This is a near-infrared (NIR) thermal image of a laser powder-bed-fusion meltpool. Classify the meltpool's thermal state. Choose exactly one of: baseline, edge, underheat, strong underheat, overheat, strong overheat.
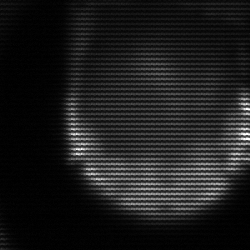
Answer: edge